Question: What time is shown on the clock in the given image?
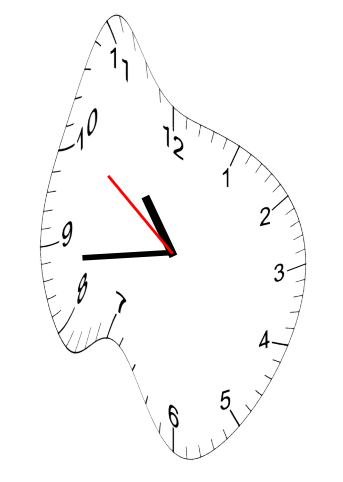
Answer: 10:43:51